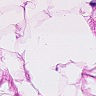
Metastatic tissue present: no